Field crop: maize
Growth stage: 2
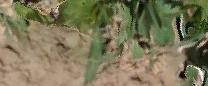
Species: maize